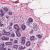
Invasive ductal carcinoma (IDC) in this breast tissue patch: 0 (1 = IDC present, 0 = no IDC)